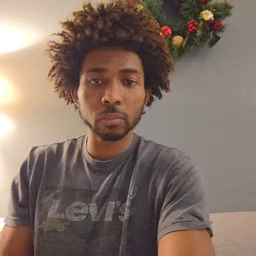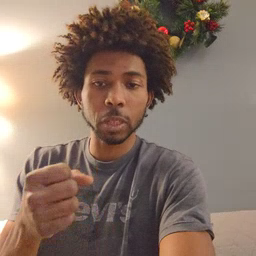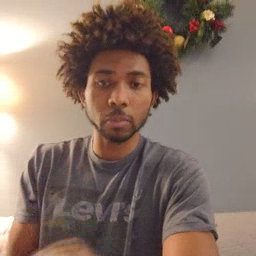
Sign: milk